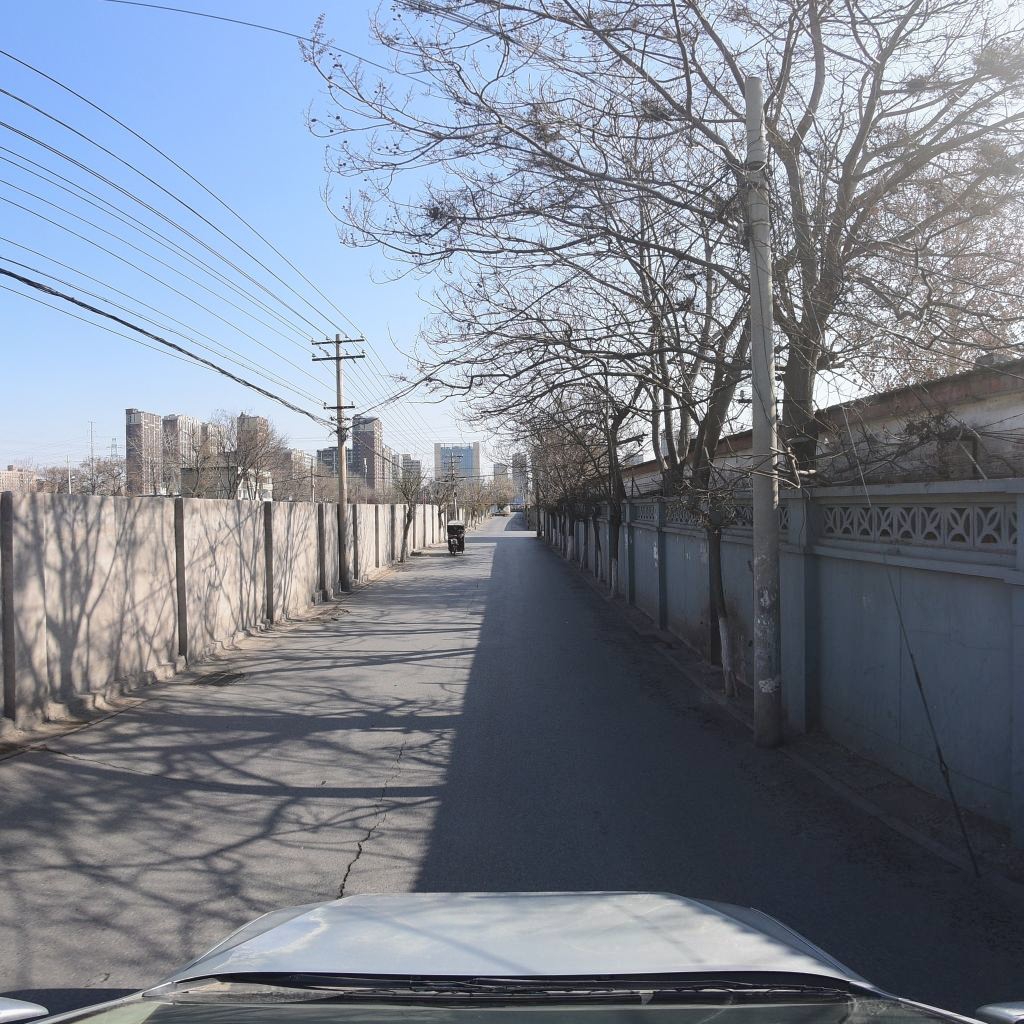
Region: Fengtai
Road damage annotations: longitudinal crack, transverse crack